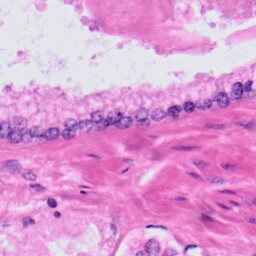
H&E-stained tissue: Prostate